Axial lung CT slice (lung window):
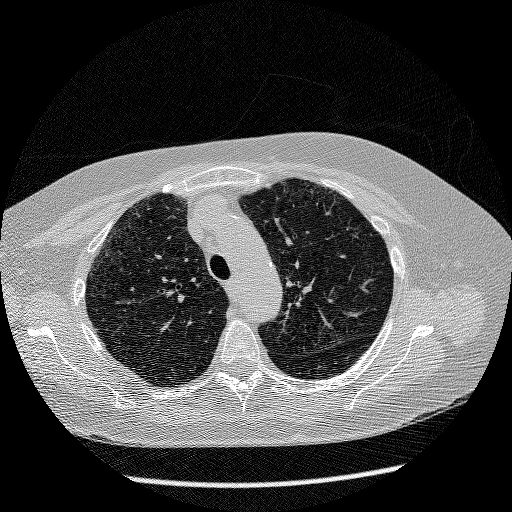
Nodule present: no